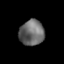
Tissue: prostate
Cell type: T cells
Senescence score: 0.2418
Nuclear area (px): 616
Mean DAPI intensity: 105.881